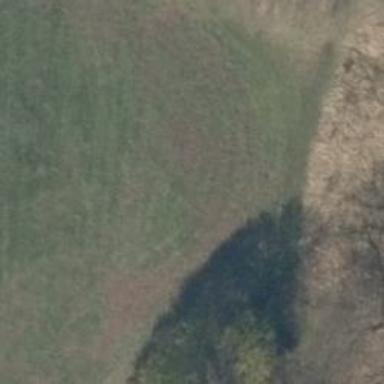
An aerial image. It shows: Disc golf hole.